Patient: sex M, age 47
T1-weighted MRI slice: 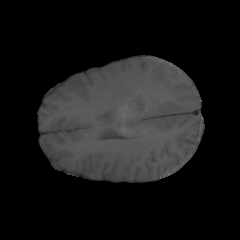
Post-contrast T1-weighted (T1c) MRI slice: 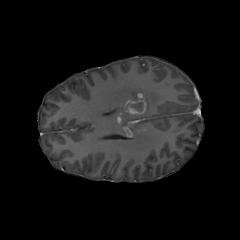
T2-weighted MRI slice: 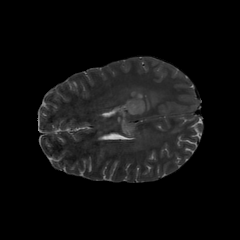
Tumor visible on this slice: yes
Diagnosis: Glioblastoma, IDH-wildtype
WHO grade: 4